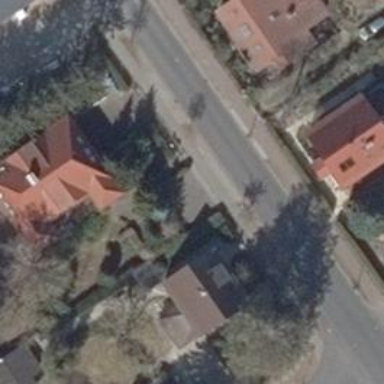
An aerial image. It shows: Footway.